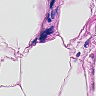
Metastatic tissue present: yes